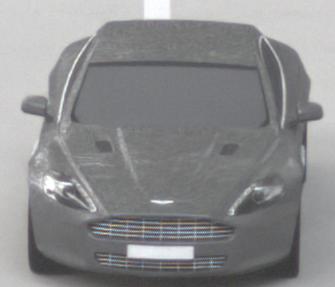
Make: Aston Martin
Model: Rapide
Detailed model: Rapide
Model produced from: 2010/03
Model produced until: 2013/07
Doors: 5
Color: gray
Road condition: dry road
Daytime: morning or afternoon
Contrast: low contrast